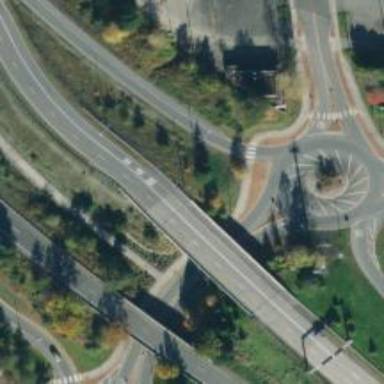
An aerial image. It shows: Zebra crossing on the road.